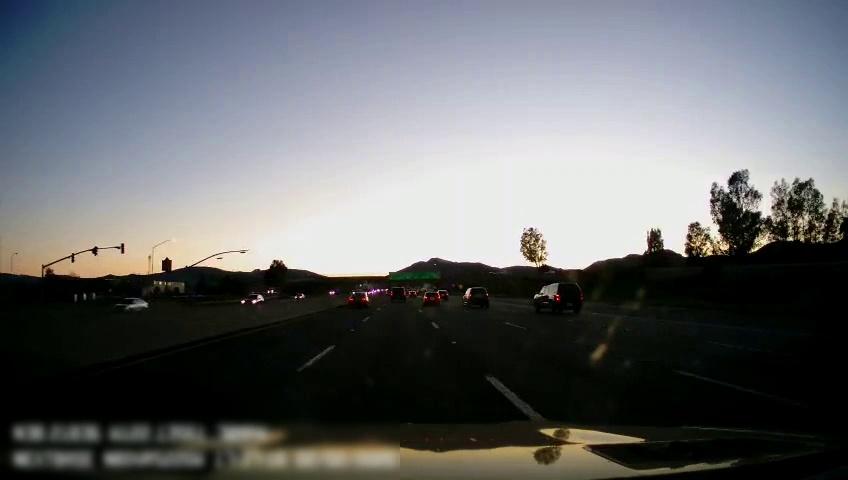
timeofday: Dusk/Dawn/Twilight
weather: Sunny
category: Drivable Space
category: Vehicles | Car
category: Vehicles | Car
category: Vehicles | Car
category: Vehicles | Car
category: Vehicles | SUV
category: Vehicles | SUV
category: Vehicles | Car
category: Vehicles | SUV
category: Vehicles | Car
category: Lanes | Alternate Lane
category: Lanes | Current Lane
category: Lanes | Current Lane
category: Lanes | Alternate Lane
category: Lanes | Alternate Lane
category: Lanes | Alternate Lane
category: Traffic | Lights
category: Traffic | Lights
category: Traffic | Lights